Question: I recently updated an app to the market, I generated the keystore and the corresponding password. Now I updated the app and intend to update it on the market too, I have published QR Codes for the same in media and whilst I try to sign my new APK I keep on getting the error " Invalid keystore format" for the option of "Use existing Keystore". Unable to determine where I am going wrong.
Here is the screenshot:
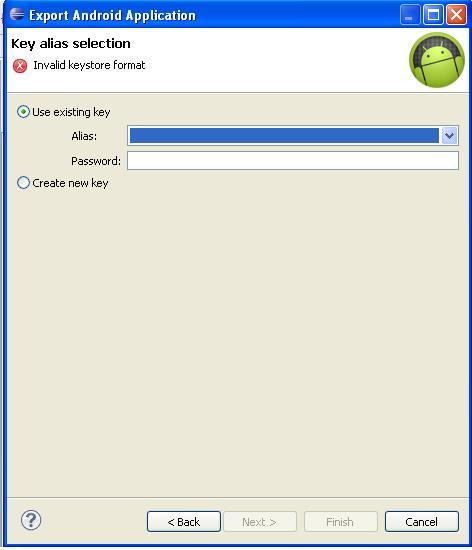
Answer: Are you positive that you are opening the same keystore as before and using the right password? There may be a possibility that the keystore somehow got corrupted; perhaps you have a backup?